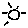
Label: sun